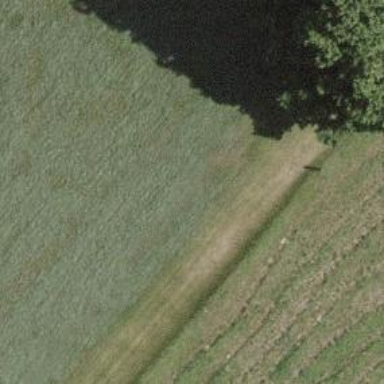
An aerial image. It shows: Grassy track with grade5 tracktype.